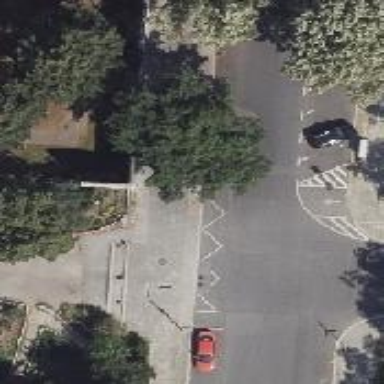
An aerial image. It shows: Asphalt path with ramp.